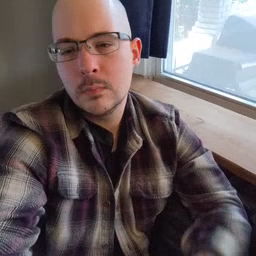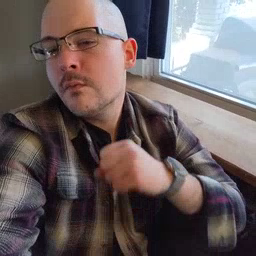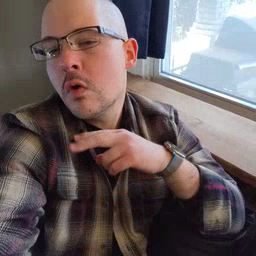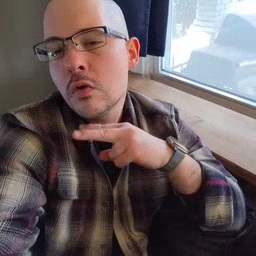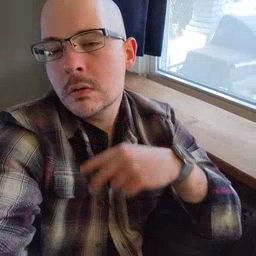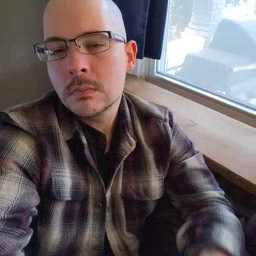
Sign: frog